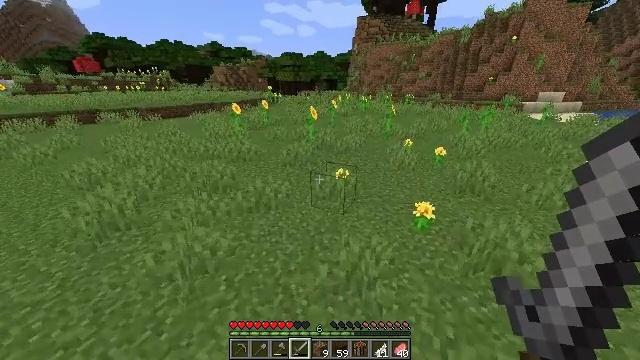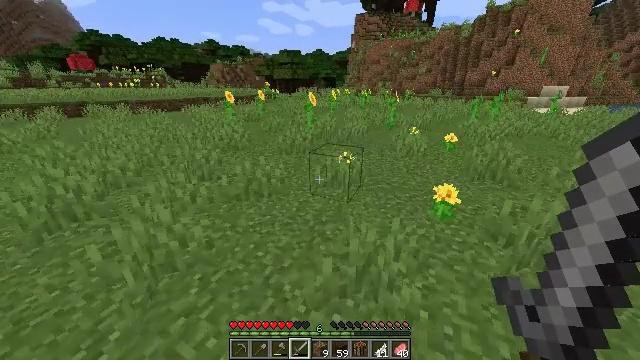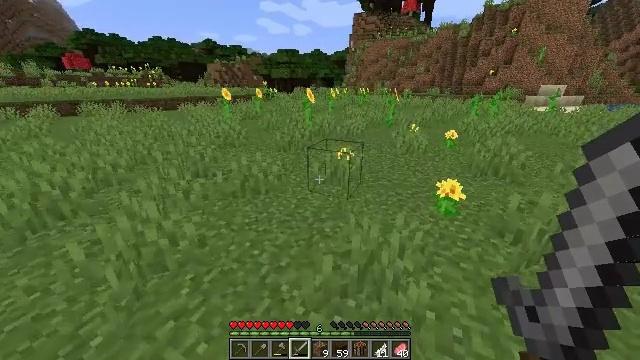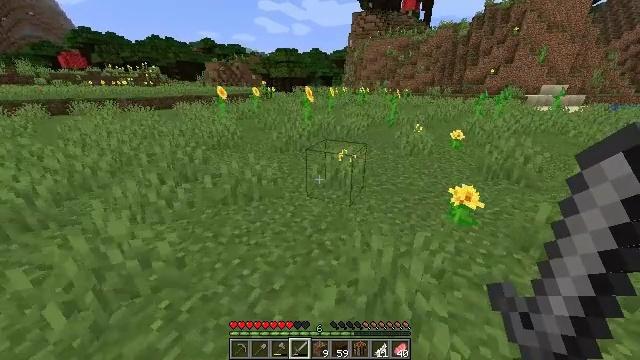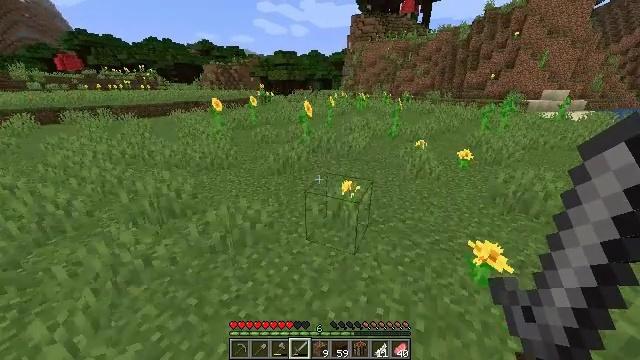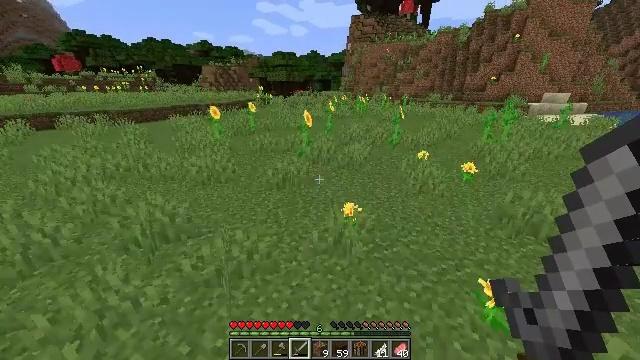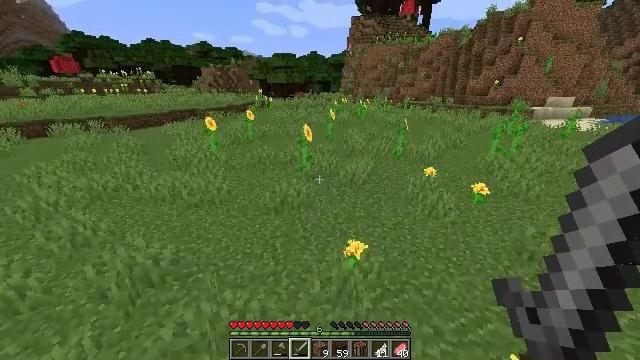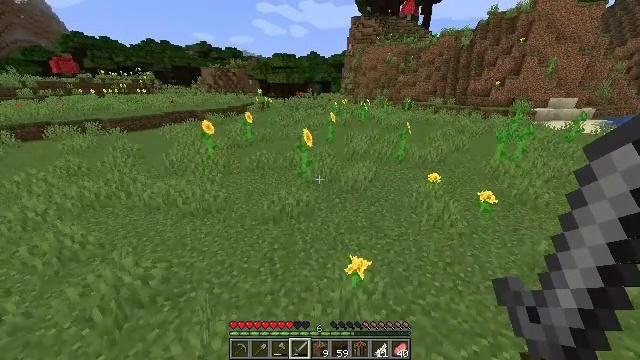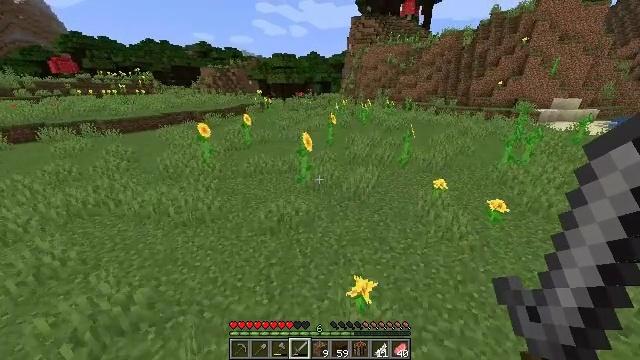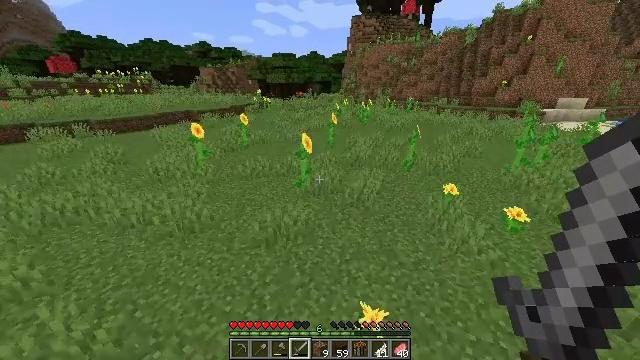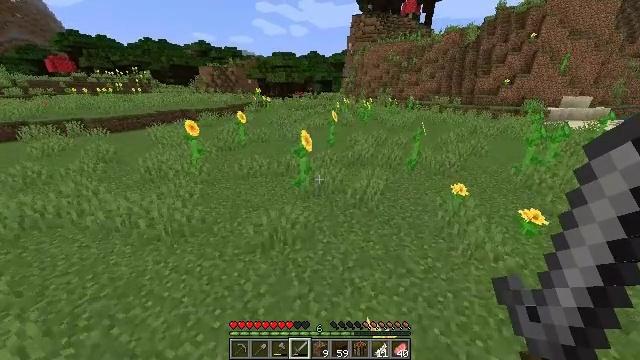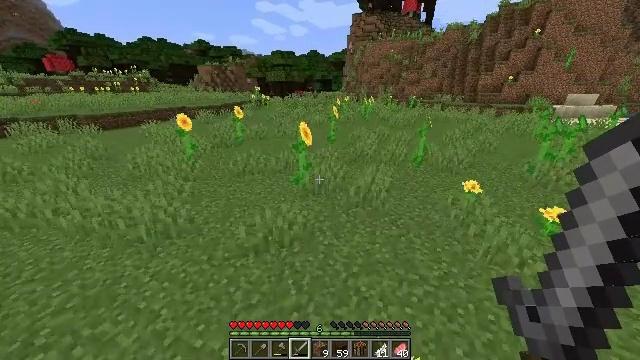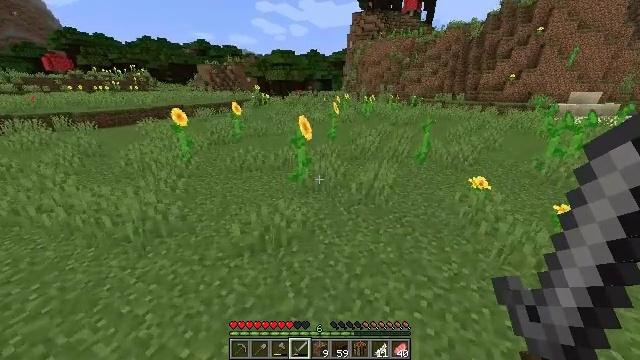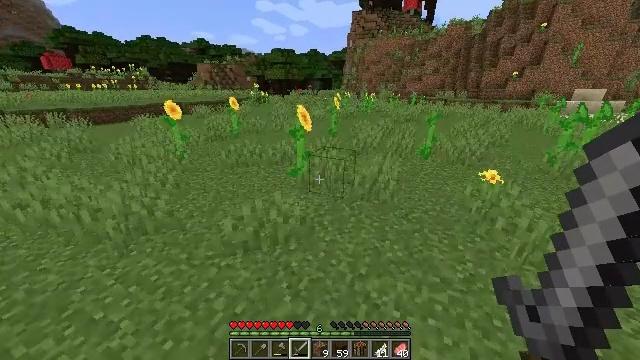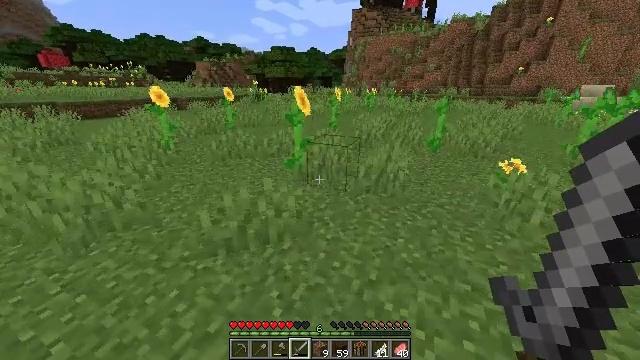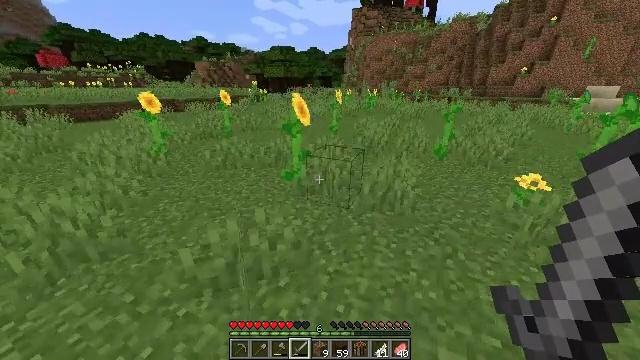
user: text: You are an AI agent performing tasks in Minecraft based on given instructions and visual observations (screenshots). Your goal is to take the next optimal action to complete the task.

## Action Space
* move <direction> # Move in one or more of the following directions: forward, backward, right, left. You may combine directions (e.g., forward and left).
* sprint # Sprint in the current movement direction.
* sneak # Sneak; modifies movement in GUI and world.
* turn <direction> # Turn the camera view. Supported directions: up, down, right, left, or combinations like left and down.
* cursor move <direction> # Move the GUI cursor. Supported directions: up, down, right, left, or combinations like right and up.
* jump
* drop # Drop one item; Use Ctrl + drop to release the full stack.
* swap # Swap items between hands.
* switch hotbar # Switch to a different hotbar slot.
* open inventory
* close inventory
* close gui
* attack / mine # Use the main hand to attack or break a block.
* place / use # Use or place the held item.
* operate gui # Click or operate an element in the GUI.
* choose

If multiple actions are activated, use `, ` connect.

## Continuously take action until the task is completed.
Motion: motion action
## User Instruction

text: Attack the sunflower to harvest it.
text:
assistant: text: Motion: move forward, sprint, jump
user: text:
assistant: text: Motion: move forward, sprint, jump
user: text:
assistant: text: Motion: move forward, sprint, jump
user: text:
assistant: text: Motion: move forward, sprint, jump
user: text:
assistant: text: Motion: move forward, sprint, jump
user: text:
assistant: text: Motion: move forward, sprint, jump
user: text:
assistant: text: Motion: move forward, sprint, jump
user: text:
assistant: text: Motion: move forward, sprint, jump
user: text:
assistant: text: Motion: move forward, sprint, jump
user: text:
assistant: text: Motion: move forward, sprint, jump
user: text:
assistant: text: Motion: move forward, sprint, jump
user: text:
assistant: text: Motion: move forward, sprint, jump
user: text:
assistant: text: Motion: move forward, sprint, jump
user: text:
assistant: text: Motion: move forward, sprint, jump
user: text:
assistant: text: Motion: move forward, sprint, jump
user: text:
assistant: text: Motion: move forward, sprint, jump
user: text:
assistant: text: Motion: move forward and move left, sprint, jump
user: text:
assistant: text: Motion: move forward and move left, sprint, jump
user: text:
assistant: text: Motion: move forward and move left, sprint, jump
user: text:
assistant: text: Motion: move forward and move left, sprint, jump
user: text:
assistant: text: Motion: move forward and move left, sprint, jump
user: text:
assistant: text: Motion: move forward and move left, sprint, jump
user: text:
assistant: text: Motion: move forward and move left, sprint, jump
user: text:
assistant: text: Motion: move forward and move left, sprint, jump
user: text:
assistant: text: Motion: move forward and move left, sprint, jump
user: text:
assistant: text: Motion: move forward and move left, sprint, jump
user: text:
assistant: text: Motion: move forward and move left, sprint, jump
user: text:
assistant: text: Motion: move forward and move left, sprint, jump
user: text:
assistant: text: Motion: move forward and move left, sprint, jump
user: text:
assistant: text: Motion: move forward and move left, sprint, jump